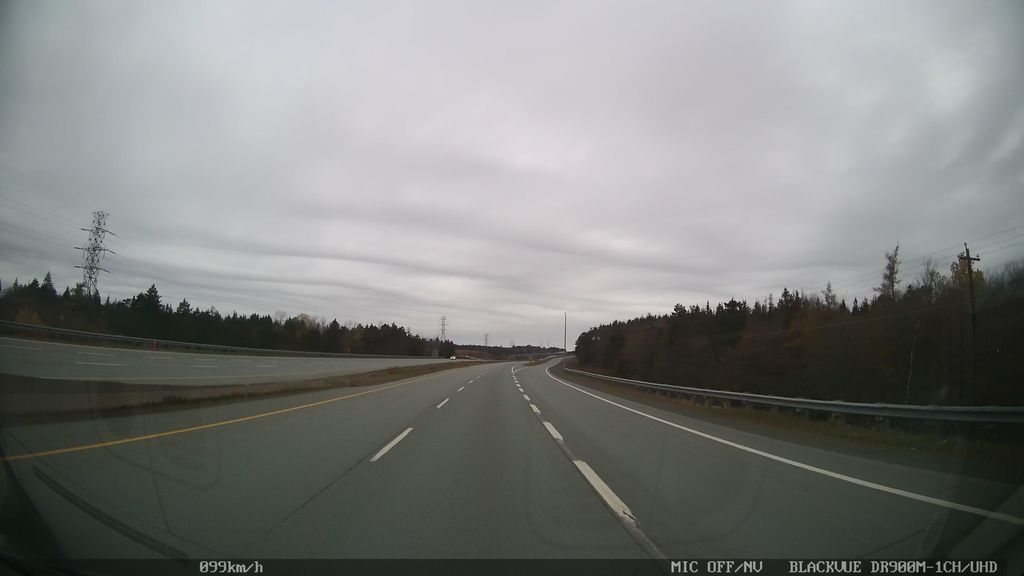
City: halifax